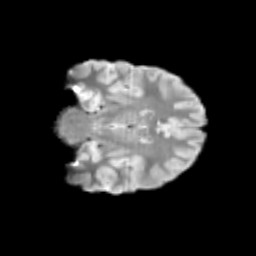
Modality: T2w
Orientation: coronal
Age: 10
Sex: male
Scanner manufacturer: siemens
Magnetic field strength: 3 T
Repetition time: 3.8 s
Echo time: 0.07 s